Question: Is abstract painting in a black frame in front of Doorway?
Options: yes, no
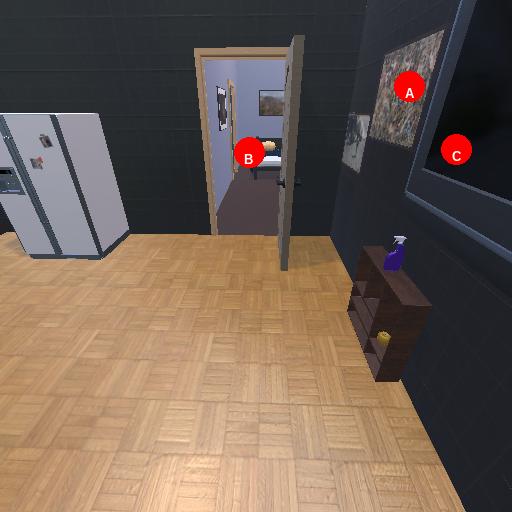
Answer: yes